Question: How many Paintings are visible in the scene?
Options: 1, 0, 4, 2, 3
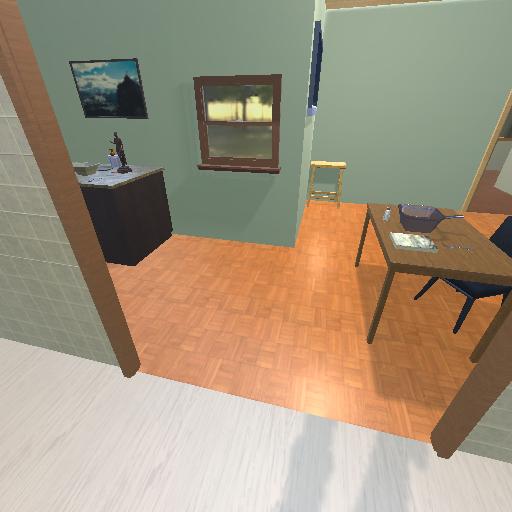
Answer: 1